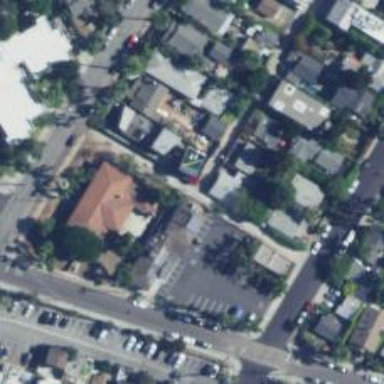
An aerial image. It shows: Residential alley serving as service road.